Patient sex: F
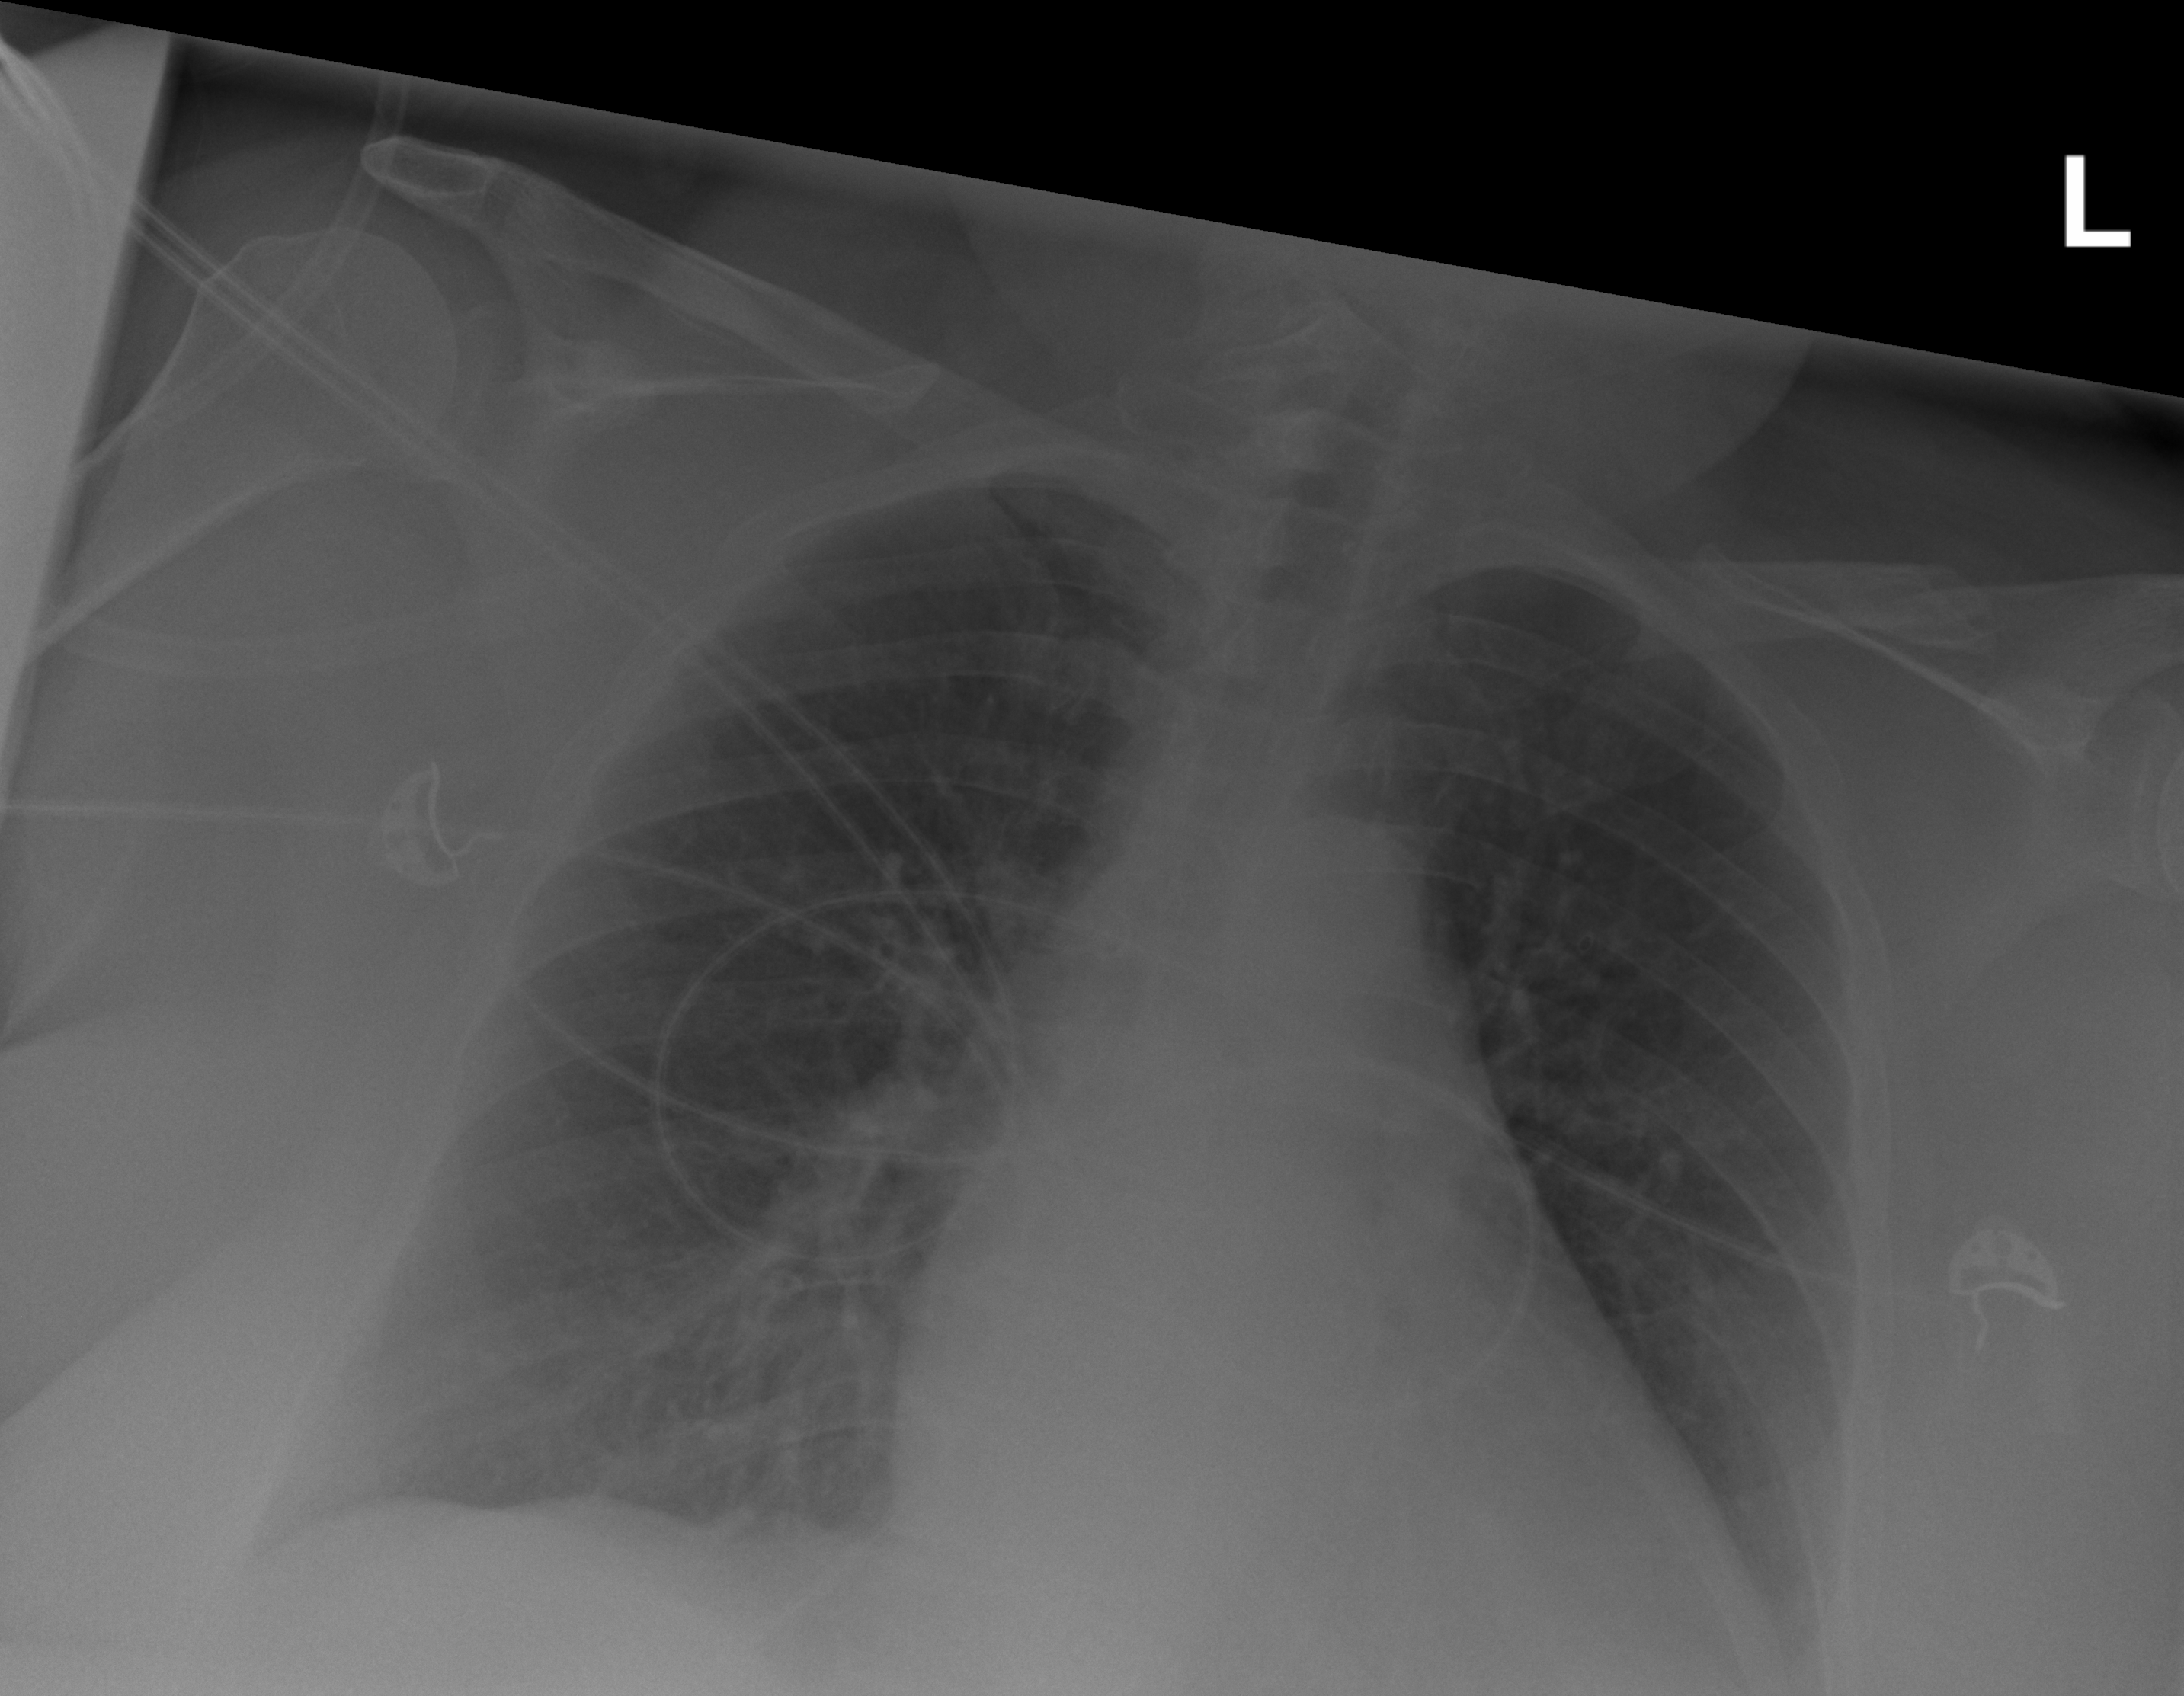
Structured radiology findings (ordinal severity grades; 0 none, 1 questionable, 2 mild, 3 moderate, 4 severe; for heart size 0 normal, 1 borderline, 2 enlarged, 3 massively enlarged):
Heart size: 2
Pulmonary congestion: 2
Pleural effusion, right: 0
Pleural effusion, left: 0
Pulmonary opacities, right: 0
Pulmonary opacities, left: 0
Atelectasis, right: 2
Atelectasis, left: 0